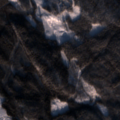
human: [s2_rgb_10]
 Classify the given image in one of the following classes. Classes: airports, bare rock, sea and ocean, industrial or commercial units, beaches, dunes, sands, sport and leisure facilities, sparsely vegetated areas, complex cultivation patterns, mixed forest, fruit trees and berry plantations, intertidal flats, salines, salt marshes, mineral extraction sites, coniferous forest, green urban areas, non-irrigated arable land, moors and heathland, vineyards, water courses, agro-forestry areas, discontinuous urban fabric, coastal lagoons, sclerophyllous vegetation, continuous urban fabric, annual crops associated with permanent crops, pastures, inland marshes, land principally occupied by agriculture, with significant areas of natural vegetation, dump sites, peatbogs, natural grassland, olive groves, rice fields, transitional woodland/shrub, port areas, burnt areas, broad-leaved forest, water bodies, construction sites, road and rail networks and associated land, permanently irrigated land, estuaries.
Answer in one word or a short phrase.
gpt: coniferous forest, mixed forest